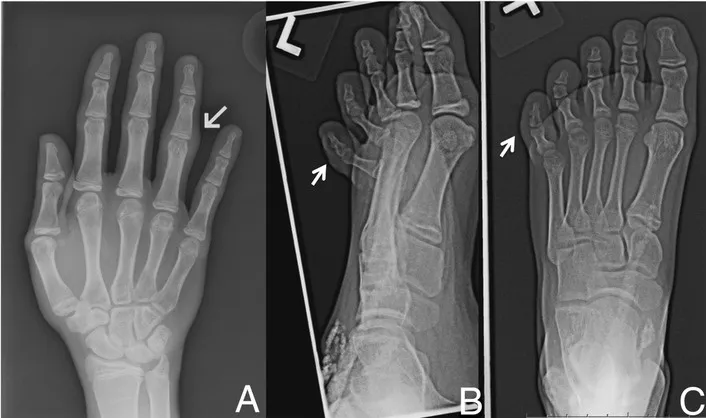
Radiographic evaluation of dactylitis. A. Radiograph of right hand (dorsal view) demonstrating diffuse swelling around PIP joint of right fourth digit, indicated by arrow. Radiograph of left fifth toe (oblique view) and . Radiograph of the left fifth toe (dorsal view), both illustrating soft tissue swelling of left fifth toe, indicated by arrow. Subcutaneous calcifications related to the patient's juvenile dermatomyositis are also evident.
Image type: radiology (x_ray)